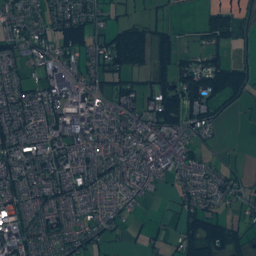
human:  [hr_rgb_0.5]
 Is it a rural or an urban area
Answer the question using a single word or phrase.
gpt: urban

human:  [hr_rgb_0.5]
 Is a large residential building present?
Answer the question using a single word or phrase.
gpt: yes

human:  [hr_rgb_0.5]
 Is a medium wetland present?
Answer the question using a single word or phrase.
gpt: no

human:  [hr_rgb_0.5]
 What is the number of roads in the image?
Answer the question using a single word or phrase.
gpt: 1234

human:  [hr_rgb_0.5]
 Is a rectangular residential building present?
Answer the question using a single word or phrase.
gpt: yes

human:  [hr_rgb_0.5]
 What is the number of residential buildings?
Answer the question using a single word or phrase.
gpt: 5703

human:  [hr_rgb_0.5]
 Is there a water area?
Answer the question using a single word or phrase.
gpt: yes

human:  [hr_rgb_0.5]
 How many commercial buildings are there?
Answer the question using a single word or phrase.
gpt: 169

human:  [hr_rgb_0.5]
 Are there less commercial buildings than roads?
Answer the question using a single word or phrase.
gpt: yes

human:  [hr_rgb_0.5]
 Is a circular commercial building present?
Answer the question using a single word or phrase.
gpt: no

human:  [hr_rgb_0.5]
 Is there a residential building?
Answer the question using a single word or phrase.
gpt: yes

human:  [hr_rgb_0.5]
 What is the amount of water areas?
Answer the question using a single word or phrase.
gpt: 88

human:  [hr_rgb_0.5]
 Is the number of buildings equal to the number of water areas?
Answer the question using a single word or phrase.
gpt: no

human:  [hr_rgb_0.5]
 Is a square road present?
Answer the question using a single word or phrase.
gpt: no

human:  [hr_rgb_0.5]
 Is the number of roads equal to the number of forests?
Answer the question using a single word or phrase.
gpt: no

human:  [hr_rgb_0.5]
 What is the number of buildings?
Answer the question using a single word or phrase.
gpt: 5955

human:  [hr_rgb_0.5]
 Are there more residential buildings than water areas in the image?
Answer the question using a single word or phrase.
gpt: yes

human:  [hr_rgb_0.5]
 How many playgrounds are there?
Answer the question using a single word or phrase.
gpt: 52

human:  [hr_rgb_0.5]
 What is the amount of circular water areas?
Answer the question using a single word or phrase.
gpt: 3

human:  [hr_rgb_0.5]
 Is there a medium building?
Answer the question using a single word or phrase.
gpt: yes

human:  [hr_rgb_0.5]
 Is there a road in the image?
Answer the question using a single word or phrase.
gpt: yes

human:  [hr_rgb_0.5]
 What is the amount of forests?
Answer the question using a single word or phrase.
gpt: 279

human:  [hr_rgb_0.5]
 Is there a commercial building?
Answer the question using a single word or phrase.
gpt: yes

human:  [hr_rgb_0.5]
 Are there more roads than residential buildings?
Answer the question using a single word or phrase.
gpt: no

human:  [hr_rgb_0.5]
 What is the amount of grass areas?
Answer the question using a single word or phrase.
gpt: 471

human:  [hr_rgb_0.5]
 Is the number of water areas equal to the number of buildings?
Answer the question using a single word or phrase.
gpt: no

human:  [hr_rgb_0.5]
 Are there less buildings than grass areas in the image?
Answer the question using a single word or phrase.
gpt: no

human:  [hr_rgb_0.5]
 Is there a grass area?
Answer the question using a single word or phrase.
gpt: yes

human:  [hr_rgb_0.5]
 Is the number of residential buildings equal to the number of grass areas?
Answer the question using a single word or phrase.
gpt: no

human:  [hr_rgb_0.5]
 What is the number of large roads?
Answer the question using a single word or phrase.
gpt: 0

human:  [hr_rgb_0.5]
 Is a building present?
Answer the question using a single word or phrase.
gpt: yes

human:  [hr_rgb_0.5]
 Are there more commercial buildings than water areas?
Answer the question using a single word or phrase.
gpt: yes

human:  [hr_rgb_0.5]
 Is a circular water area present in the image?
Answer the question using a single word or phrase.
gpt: yes

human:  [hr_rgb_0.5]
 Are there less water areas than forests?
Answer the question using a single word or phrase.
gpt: yes

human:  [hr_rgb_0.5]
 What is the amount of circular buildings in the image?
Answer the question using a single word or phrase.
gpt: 2

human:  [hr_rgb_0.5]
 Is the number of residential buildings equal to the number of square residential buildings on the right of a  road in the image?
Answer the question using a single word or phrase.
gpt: no

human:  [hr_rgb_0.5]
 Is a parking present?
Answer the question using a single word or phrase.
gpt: yes

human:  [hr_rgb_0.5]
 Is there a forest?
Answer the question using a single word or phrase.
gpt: yes

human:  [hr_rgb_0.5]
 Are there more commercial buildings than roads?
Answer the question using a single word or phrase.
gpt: no

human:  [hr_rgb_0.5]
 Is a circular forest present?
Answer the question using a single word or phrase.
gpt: yes

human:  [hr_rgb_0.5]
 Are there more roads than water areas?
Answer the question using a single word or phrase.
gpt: yes

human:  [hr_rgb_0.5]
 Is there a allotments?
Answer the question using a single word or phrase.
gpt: yes

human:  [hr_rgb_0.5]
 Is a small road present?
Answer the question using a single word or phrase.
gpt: yes

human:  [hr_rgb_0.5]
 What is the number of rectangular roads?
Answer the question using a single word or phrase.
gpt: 0

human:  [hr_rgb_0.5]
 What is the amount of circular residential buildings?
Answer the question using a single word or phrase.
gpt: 2

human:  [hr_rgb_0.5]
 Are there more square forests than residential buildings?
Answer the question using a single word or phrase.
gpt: no

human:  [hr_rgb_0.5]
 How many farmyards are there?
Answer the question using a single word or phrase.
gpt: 3

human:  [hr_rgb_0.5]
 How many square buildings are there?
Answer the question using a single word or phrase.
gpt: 2

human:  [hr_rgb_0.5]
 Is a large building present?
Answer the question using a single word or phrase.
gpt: yes

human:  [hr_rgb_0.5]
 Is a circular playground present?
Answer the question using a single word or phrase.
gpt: yes

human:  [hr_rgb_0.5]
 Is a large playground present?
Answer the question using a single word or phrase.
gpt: no

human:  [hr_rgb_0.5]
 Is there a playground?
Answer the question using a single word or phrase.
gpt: yes

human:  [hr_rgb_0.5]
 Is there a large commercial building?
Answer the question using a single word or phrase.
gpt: yes

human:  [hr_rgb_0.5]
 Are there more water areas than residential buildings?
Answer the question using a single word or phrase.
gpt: no

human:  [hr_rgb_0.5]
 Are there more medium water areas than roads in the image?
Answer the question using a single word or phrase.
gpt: no

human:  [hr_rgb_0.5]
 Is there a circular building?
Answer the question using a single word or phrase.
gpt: yes

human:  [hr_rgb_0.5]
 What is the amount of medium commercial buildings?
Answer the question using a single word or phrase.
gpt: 23

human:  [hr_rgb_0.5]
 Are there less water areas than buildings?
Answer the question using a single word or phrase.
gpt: yes

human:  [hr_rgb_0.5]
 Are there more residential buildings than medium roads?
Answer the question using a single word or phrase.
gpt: yes

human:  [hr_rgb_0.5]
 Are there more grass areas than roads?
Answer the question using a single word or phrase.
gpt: no

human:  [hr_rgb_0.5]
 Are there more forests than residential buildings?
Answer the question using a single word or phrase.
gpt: no

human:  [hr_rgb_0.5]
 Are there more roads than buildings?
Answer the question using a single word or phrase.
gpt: no

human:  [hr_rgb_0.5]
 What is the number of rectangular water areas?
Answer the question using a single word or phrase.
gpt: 26

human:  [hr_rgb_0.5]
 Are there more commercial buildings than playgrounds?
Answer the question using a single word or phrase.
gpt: yes